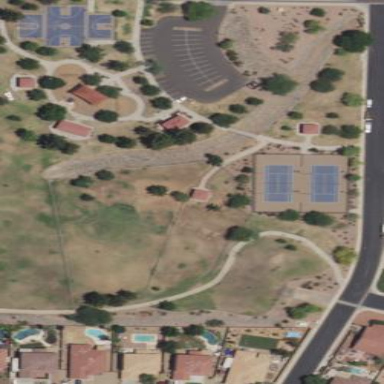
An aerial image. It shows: Dog park for leisure land.